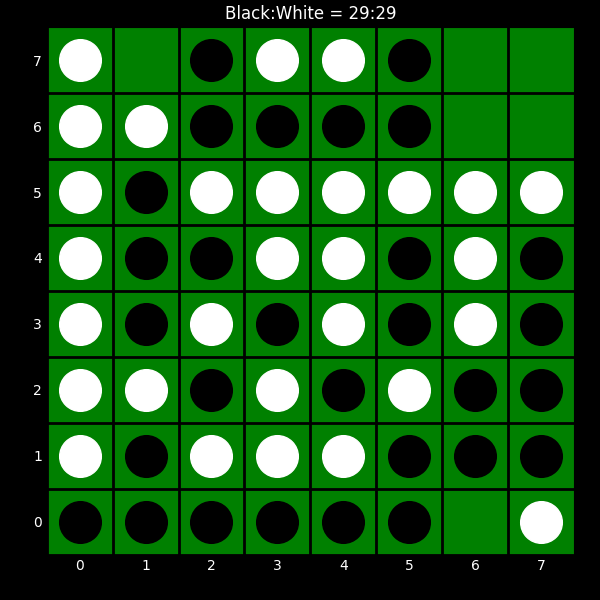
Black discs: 29
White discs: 29